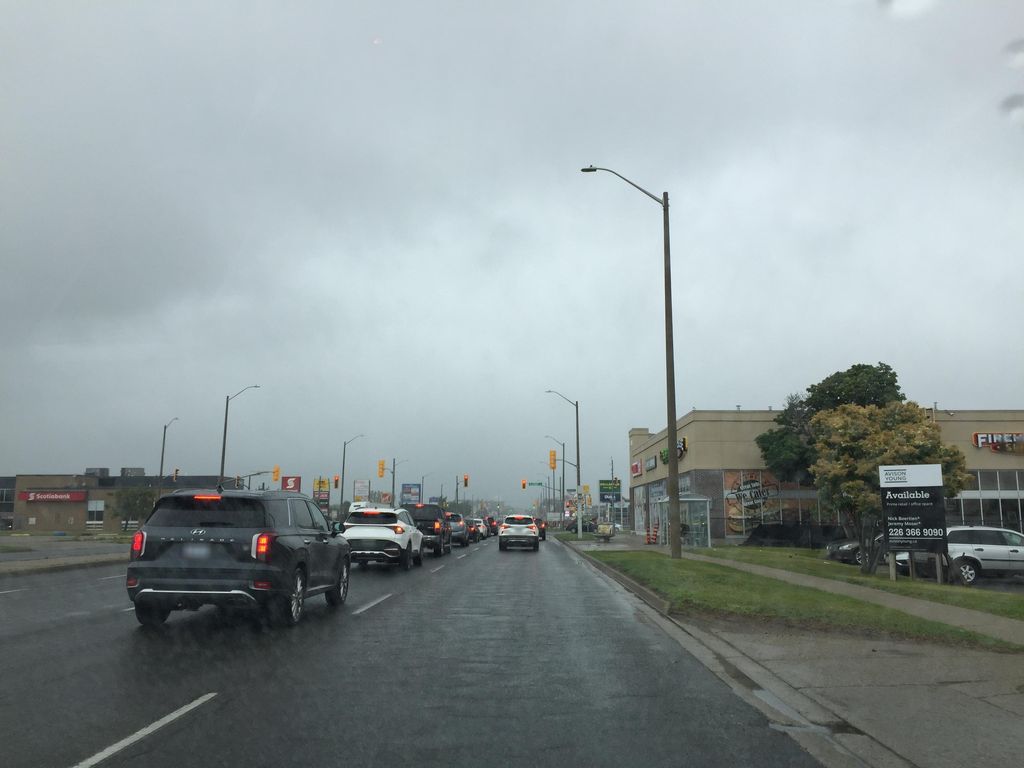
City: kitchener-waterloo